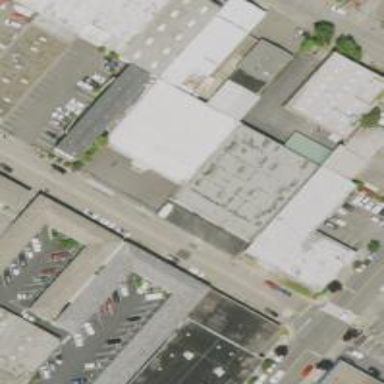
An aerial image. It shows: Industrial building used for storage rental.